Interaction volume radius: 10 \u00c5
Interaction volume height: 25 \u00c5
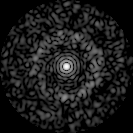
Disorder parameter: 0.8278